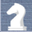
Piece: wN